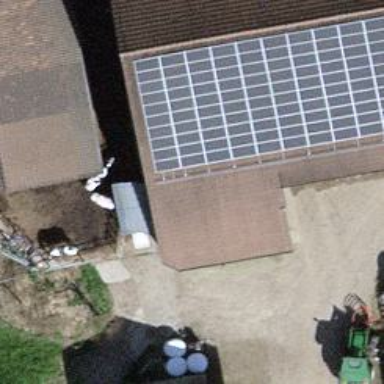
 consisting of solar photovoltaic panels."